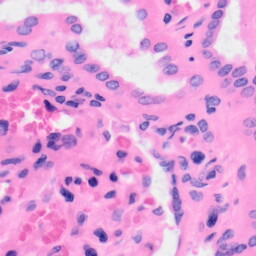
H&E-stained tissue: Kidney